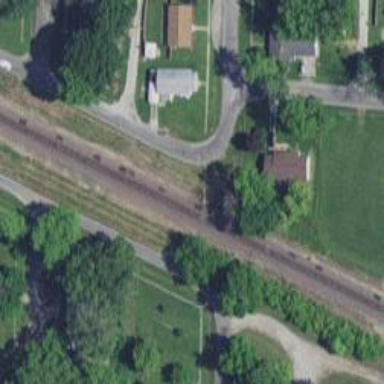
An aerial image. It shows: Crossing for the railway.